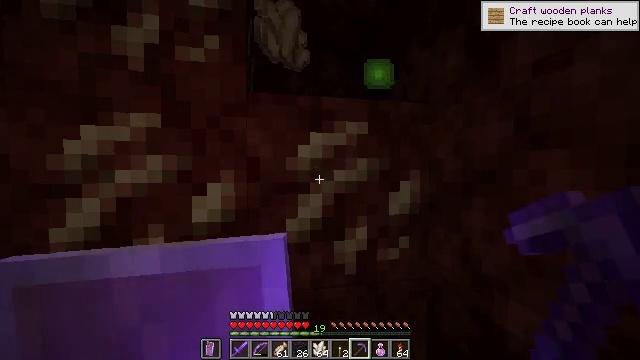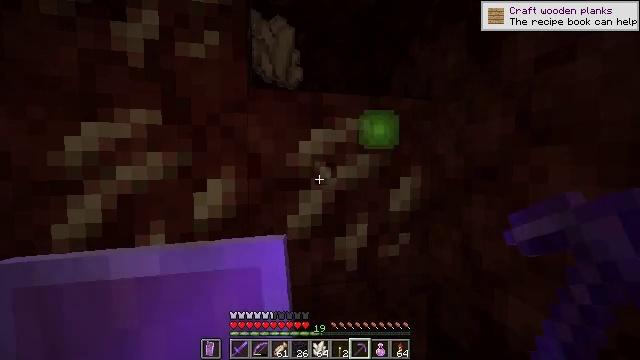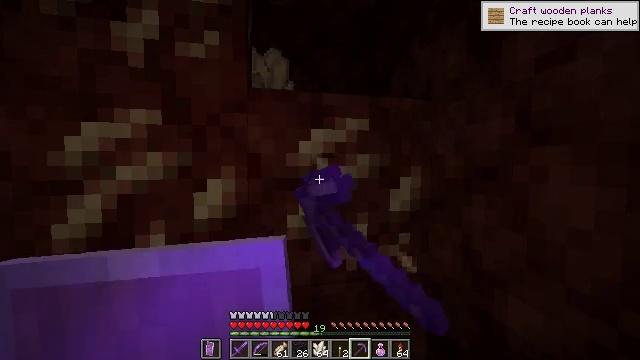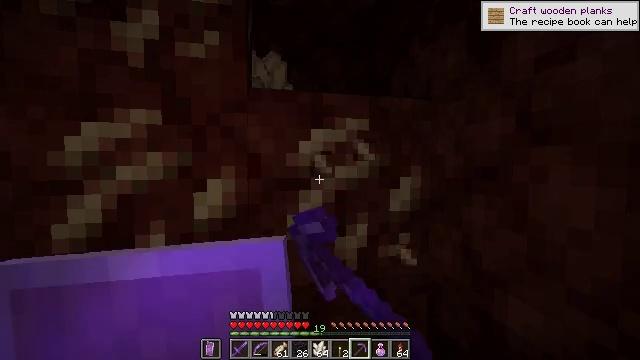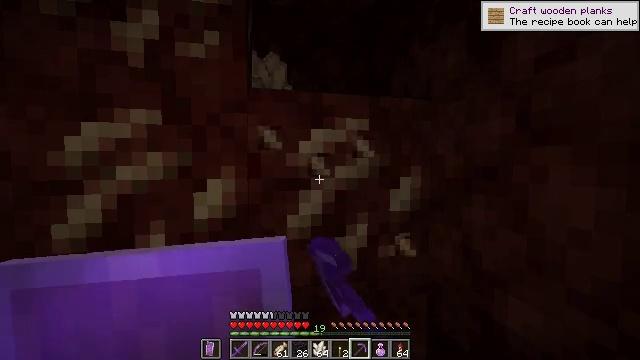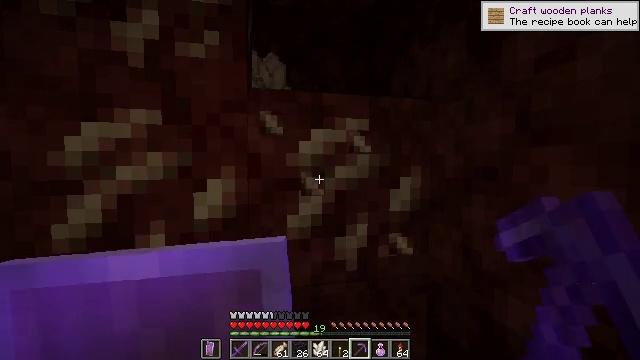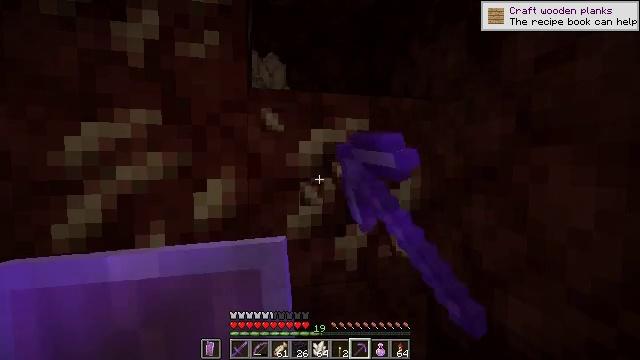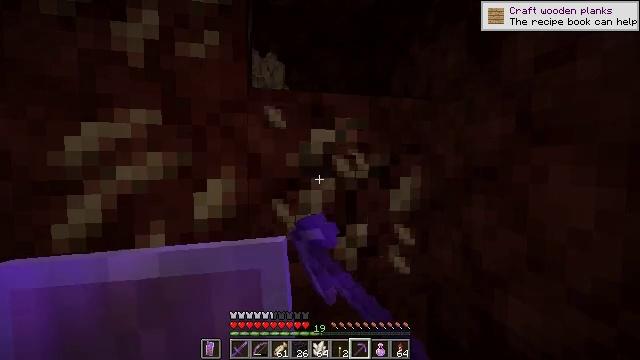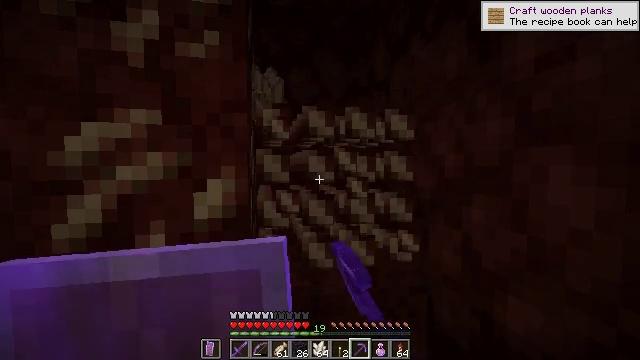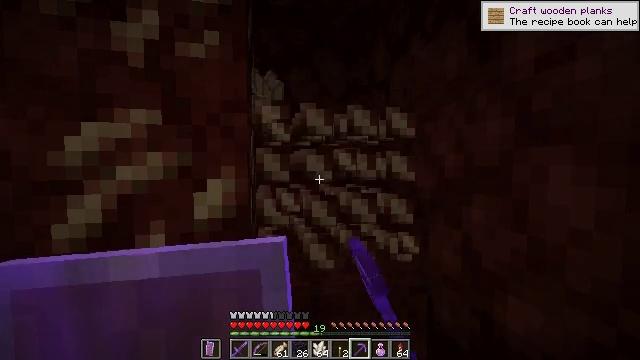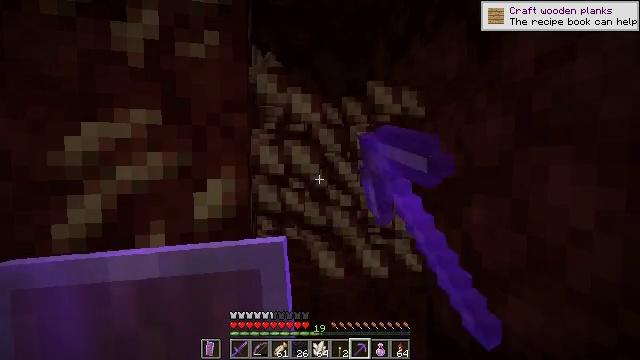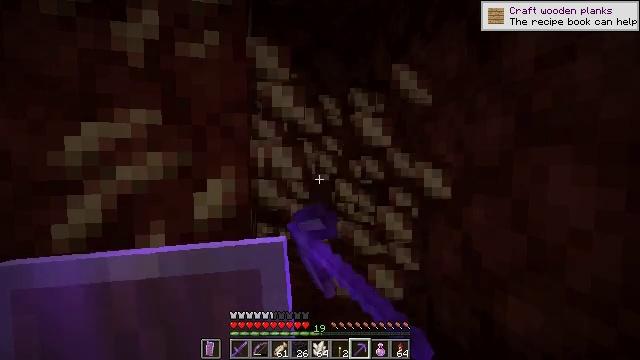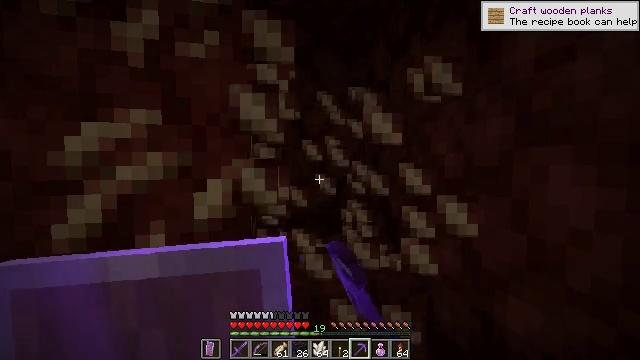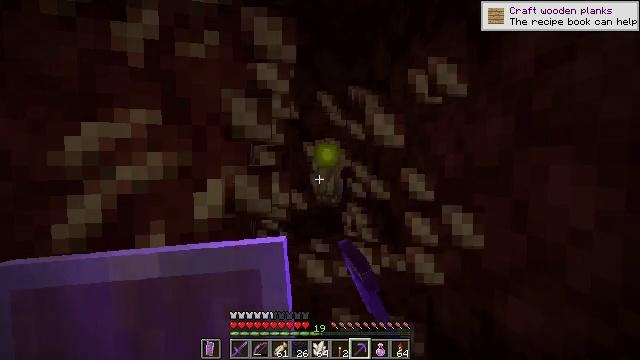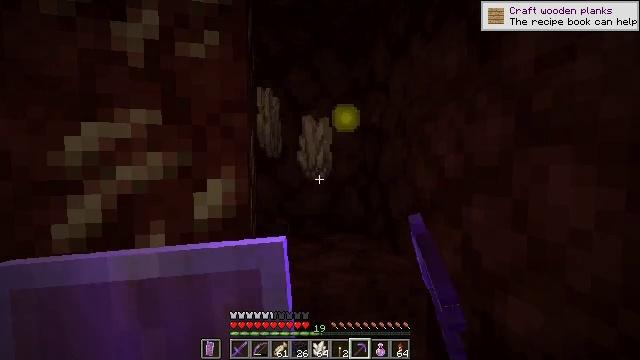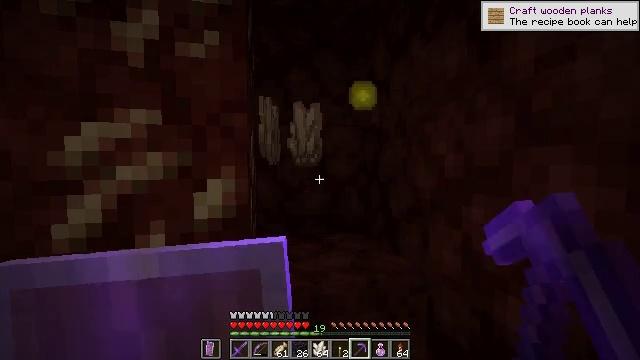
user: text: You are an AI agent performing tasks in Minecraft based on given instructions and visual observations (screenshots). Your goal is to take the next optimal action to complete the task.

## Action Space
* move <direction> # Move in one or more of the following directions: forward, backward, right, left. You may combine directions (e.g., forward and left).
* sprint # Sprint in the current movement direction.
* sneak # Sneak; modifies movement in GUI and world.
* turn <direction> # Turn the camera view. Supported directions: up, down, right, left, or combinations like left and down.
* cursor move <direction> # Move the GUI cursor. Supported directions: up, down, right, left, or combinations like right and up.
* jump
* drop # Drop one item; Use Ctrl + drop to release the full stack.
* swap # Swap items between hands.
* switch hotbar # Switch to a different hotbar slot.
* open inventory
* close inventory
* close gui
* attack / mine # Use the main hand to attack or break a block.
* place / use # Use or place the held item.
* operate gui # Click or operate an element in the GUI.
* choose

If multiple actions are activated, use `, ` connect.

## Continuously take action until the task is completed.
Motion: motion action
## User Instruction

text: Collect nether quartz from the ore block.
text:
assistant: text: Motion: attack / mine
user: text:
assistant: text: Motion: attack / mine
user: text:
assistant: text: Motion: attack / mine
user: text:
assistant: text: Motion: attack / mine
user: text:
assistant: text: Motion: attack / mine
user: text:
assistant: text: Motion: attack / mine
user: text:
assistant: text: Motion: attack / mine
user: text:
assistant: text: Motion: attack / mine
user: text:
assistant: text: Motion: attack / mine
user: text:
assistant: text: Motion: no_op
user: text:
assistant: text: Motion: no_op
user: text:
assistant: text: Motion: no_op
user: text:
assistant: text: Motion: no_op
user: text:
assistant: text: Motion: no_op
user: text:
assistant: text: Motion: no_op
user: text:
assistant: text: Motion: no_op
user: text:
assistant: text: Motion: move right, turn left
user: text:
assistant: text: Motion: move right, turn left and down
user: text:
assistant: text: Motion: move right, turn left and down
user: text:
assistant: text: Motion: move right, turn left
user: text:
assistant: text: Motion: move right
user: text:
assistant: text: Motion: move right
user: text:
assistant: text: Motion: move right
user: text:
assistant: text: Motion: move right, turn left
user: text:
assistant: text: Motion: turn left and down
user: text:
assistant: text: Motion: turn left
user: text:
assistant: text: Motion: no_op
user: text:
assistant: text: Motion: no_op
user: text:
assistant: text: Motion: no_op
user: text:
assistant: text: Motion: turn left